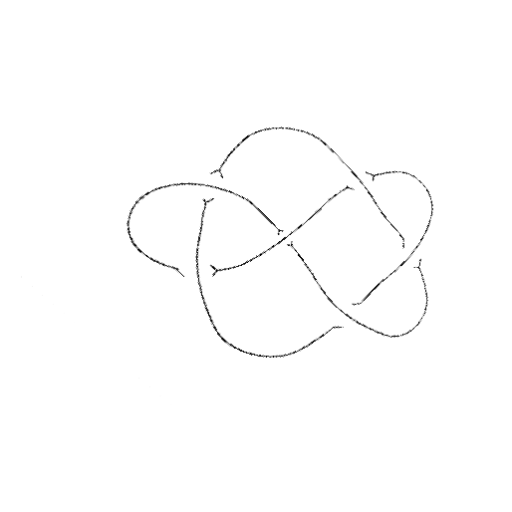
Crossing number: 6